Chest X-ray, PA view. Patient: 39 years old, sex F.
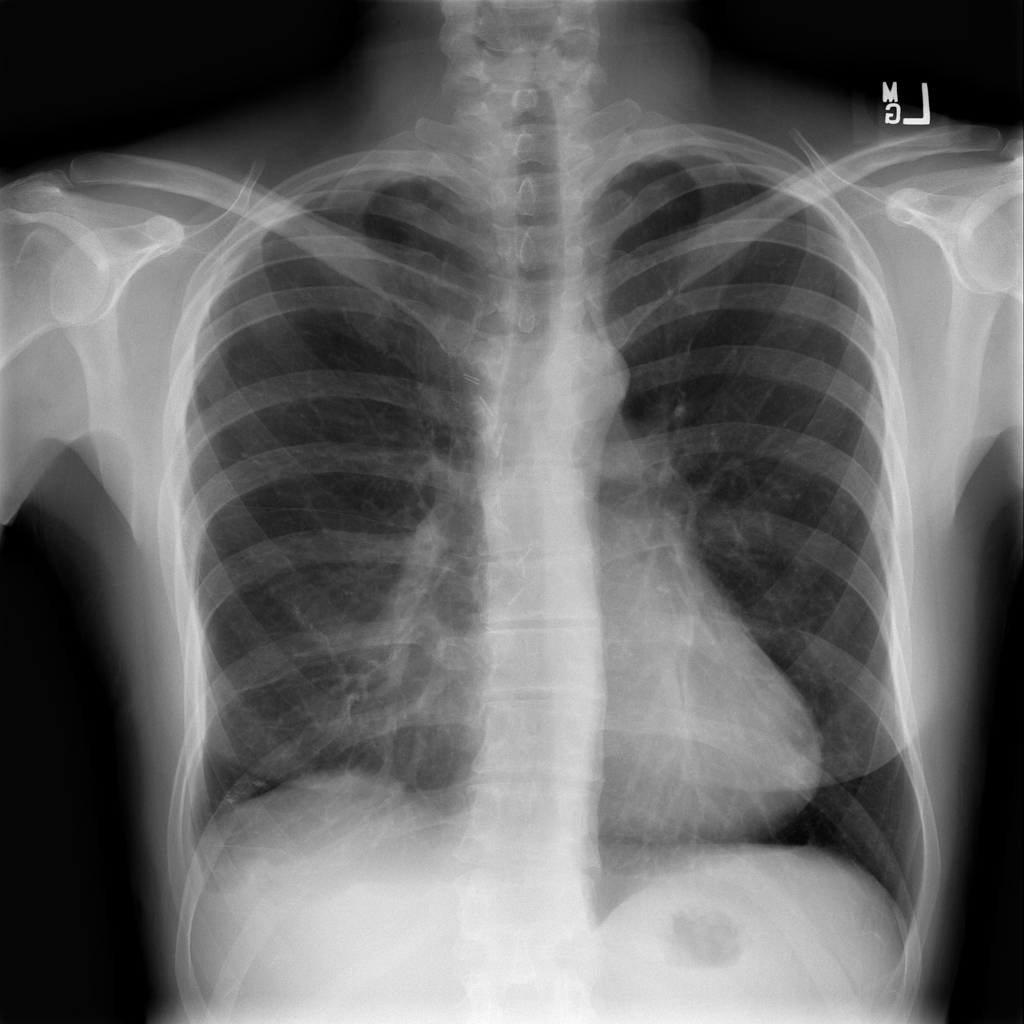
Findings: Pleural_Thickening